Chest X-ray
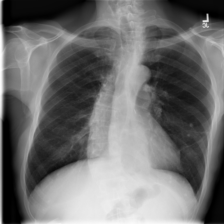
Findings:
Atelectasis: negative
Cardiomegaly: negative
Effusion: negative
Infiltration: negative
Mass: negative
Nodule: positive
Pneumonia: negative
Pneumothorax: negative
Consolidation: negative
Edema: negative
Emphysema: negative
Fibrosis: negative
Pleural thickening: negative
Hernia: negative